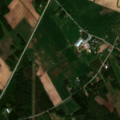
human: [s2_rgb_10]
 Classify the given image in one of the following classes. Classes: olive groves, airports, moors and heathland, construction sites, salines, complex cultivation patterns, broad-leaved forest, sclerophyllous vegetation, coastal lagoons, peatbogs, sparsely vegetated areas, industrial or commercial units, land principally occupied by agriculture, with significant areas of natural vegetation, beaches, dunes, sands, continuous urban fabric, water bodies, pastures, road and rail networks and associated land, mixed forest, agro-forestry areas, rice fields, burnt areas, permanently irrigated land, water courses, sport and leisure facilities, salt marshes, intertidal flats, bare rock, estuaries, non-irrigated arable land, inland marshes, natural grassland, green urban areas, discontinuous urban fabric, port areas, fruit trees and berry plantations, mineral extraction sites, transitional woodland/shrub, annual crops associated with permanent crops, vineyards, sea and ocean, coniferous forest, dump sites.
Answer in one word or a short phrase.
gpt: discontinuous urban fabric, non-irrigated arable land, land principally occupied by agriculture, with significant areas of natural vegetation, coniferous forest, mixed forest, transitional woodland/shrub